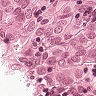
Metastatic tissue present: yes